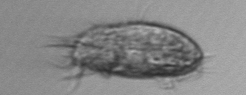
Label: Euplotes